Question: I see lots of examples of how to work with times dates, but not a lot seems to be done with date time values.
I have the following data:

And would like the sum of some weights between specific date and times (shift patterns):
So
1. I need all the weights between "17/07/2014 06:00" and "17/07/2014 14:00"
2. I need all the weights between "17/07/2014 14:00" and "17/07/2014 22:00"
3. I need all the weights between "17/07/2014 22:00" and "18/07/2014 06:00"
Yes, I can split the dates and times and deal with them separately, but there must be an easier way (it gets rather convoluted in the 3rd scenario)
By the way, the date to compare against will be calculated using "=DATE(YEAR(NOW()),MONTH(NOW()),DAY(NOW())-1)" for yesterdays date (stored in F11)
I have an entire page of different variations of attempts at this, which I wont post all of, but mainly:
'''
=SUMIFS(
Last36Hours!$K$2:$K$10000,
Last36Hours!$T$2:$T$10000,">=" &
DATE(YEAR(F11),MONTH(F11),DAY(F11)) &
TIME(6,0,0)
)
'''
should give me everything after yesterday 6am, but i get absolutely squat.
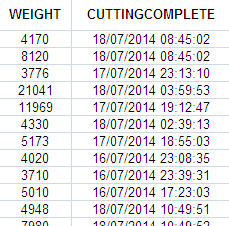
Answer: Very Close. Excel stores dates and times as days and fractions of days since 1/1/1900 or 1/1/1904. You need to the time to the date, not concatenate. And you can simplify getting the Date portion from F11. Try:
'''
=SUMIFS(
Last36Hours!$K$2:$K$10000,
Last36Hours!$T$2:$T$10000,">=" &
INT(F11)+ TIME(6,0,0))
'''
You could also hard code yesterday at 6AM by replacing
'''
DATE(YEAR(F11),MONTH(F11),DAY(F11)) & TIME(6,0,0)
'''
with
'''
TODAY()-0.75
'''
which is the same as:
'''
TODAY() - 1 + TIME(6,0,0)
'''